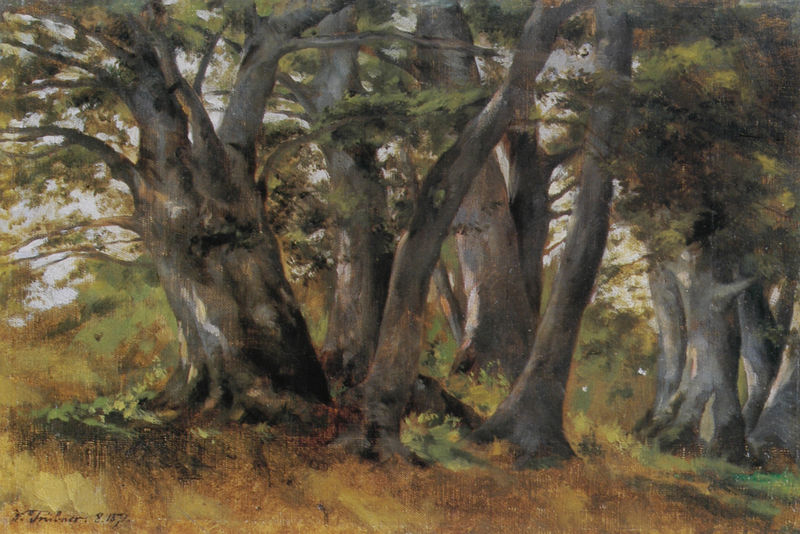
Titel: Buchen bei Bernried
Künstler: Heinrich Wilhelm Trübner
Standort: Erfurt
Institution: Angermuseum
Schlagwörter: baum, blau, blätter, dunkel, felsen, gemälde, gruppe, himmel, laub, mann, schatten, wasser, weiß, aquarell, baumstämme, bäume, fluss, gelb, grob, grün, impressionismus, landschaft, menschen, ocker, äste, braun, frau, grau, hell, holz, licht, nacht, orange, schwarz, vordergrund, blüte, blüten, gras, rot, tier, weg, wiese, malerei, alt, jung, stein, steine, bild, signatur, öl, ast, birke, erde, feld, felder, natur, stamm, zweige, gebüsch, sonne, sträucher, boden, pflanzen, wald, bewegt, gebirge, hang, tag, landschaftsmalerei, herbst, signiert, stämme, oil, white, dark, dick, figurative, gray, green, grey, old, painting, yellow, impressionistisch, flowers, brown, grass, menschenleer, waldrand, foto, wasserfarben, unterschrift, wurzel, lichtung, baun, trübner, ausschnitt, baumbestand, baumgruppe, buchen, buchenwald, büme, dubel, felsne, unterholz, wood, wurzeln, wilhelm trübner, rock, sky, tree, laubwald, waldboden, stark, rinde, zentral, field, hill, landscape, nature, trees, knorrig, autumn, forest, glen, light, peaceful, pine, view, reflex, color, impressionism, shadow, bird, birds, romantic, roots, buche, fall, wind, scene, meadow, still life, sunlight, dirt, outside, day, monet, spring, wilhelm, leaves, trunk, renaissance, water colour, watercolor, art, ground, nineteenth century, signature, pastel, study, english, bush, mischwald, birch, branches, impressionist, calm, leaf, forrest, sunset, paint, rust, peace, impressionistic, blue sky, ferns, grasses, sunrise, land, romantik, moss, branch, still, impression, big, tall, earth, leafs, woods, stann, sign, tree trunks, european, root, oak, dense, trunks, idyllic, grove, zental, er, 1800, hudson, 1872, bewchsen, landscaoe, bark, cherry, loose brushwork, tree trunk, signed, grow, growth, thick, copse, gaughin, tranquil, trubner, beech, branch\, warm sunset, warm sunrise, aspen, dogwood, trucks, big trees, quite, greasses, brown grass, gowth, seeing the trees rather than the forest, dusky light in forest, what is the tag for, landschafft